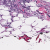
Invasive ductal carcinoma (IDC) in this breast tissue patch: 1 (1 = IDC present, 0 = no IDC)